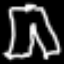
Label: pants